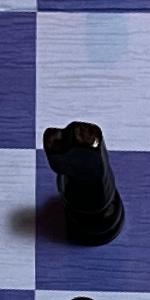
Label: Knight_Black